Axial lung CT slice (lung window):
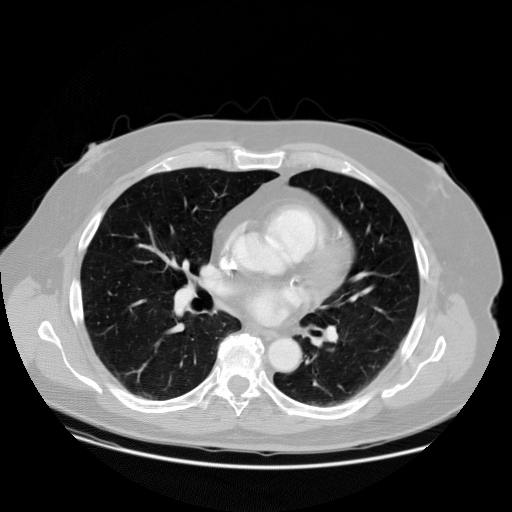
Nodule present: no